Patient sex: M
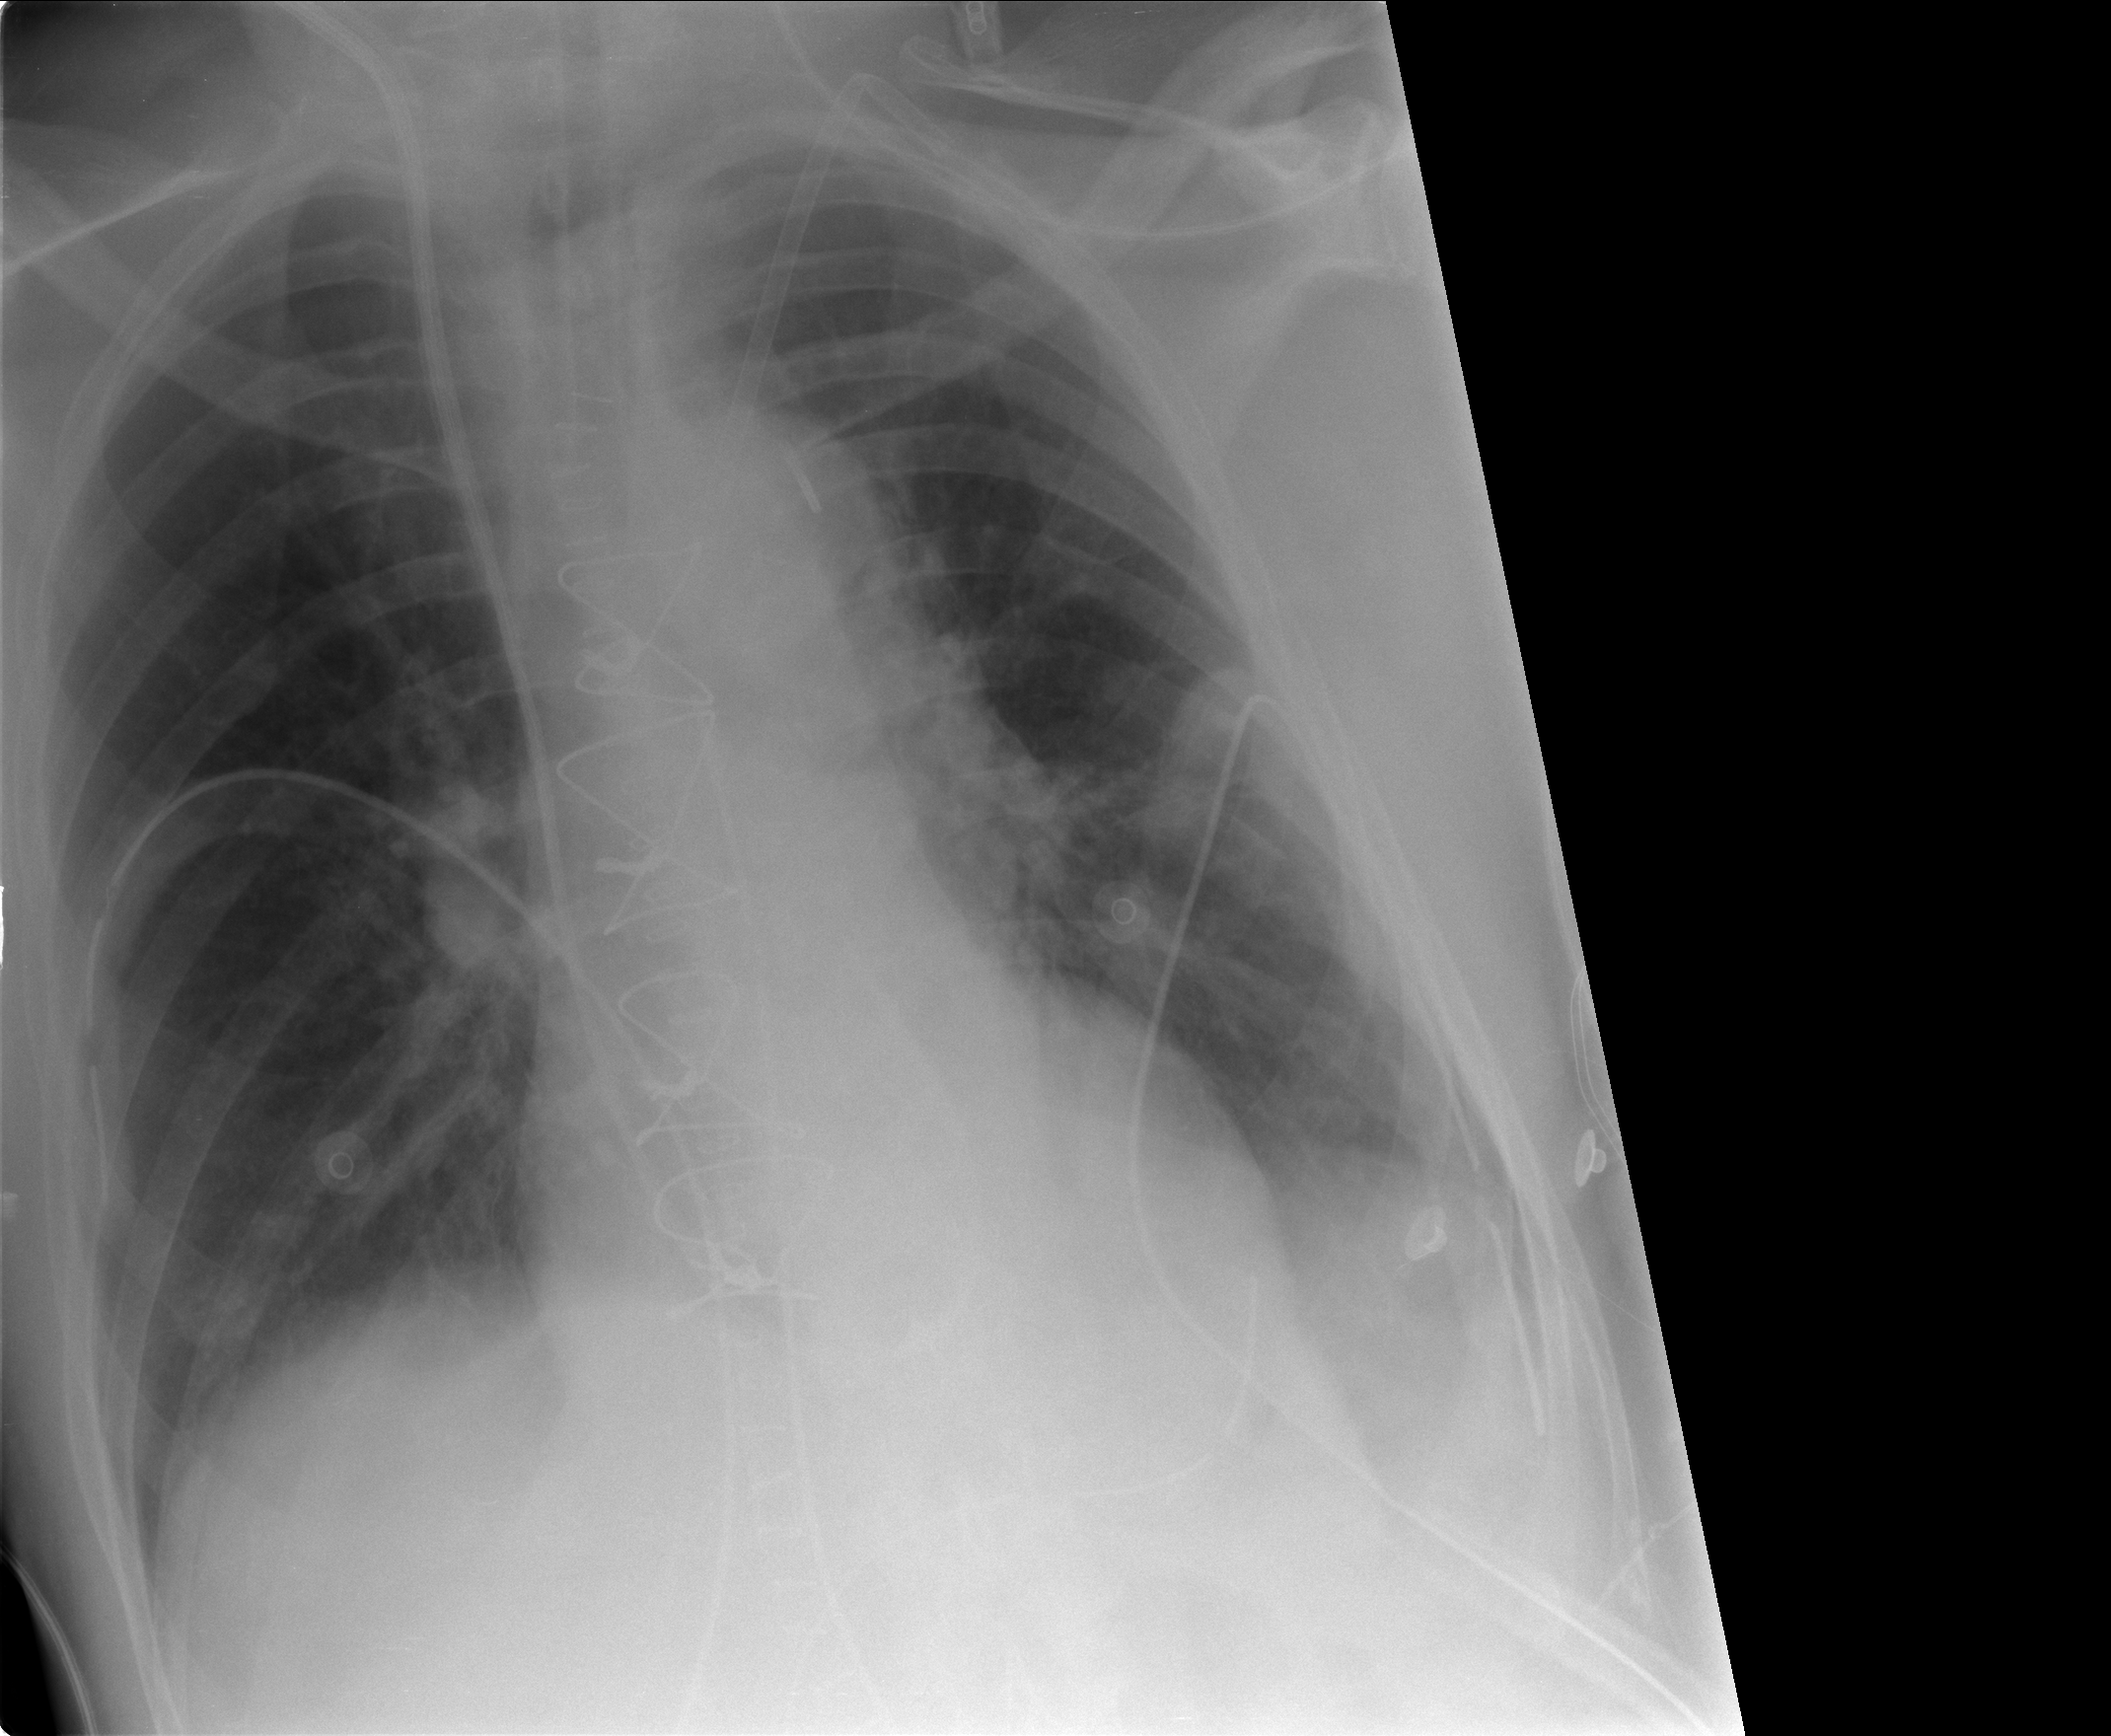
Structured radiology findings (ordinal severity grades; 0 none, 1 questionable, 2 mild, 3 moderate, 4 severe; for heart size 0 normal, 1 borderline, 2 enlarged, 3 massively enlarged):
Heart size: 0
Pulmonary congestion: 0
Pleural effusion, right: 0
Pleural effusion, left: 1
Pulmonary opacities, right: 0
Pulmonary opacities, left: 0
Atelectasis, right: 0
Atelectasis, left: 2